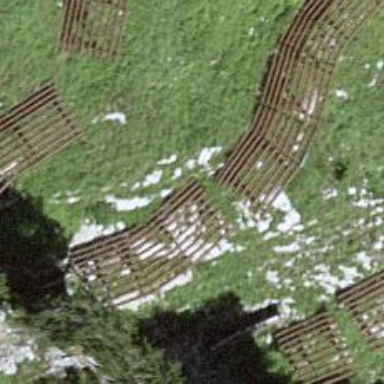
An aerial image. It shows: Structure for avalanche protection.